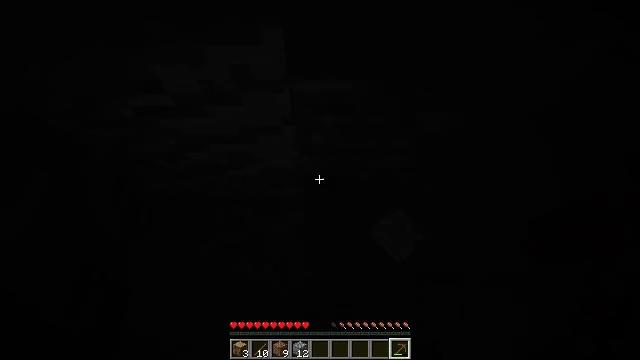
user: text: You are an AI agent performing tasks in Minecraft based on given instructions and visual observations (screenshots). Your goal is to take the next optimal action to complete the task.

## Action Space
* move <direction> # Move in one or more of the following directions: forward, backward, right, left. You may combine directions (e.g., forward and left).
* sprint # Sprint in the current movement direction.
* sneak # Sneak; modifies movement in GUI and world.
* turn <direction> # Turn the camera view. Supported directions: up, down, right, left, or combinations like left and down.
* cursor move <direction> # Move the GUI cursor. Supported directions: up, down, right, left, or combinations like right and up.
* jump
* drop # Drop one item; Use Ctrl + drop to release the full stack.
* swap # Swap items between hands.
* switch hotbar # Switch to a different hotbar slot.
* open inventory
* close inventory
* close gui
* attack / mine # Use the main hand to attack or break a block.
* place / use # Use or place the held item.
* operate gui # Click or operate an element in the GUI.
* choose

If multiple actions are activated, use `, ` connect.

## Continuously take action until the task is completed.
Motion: motion action
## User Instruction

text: Collect andesite by mining it.
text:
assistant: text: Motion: no_op